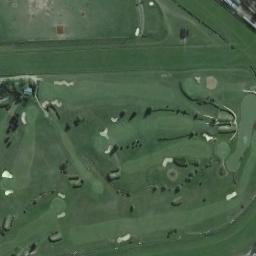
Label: golf_course